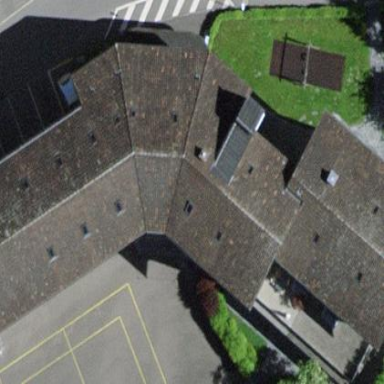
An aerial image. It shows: School building.